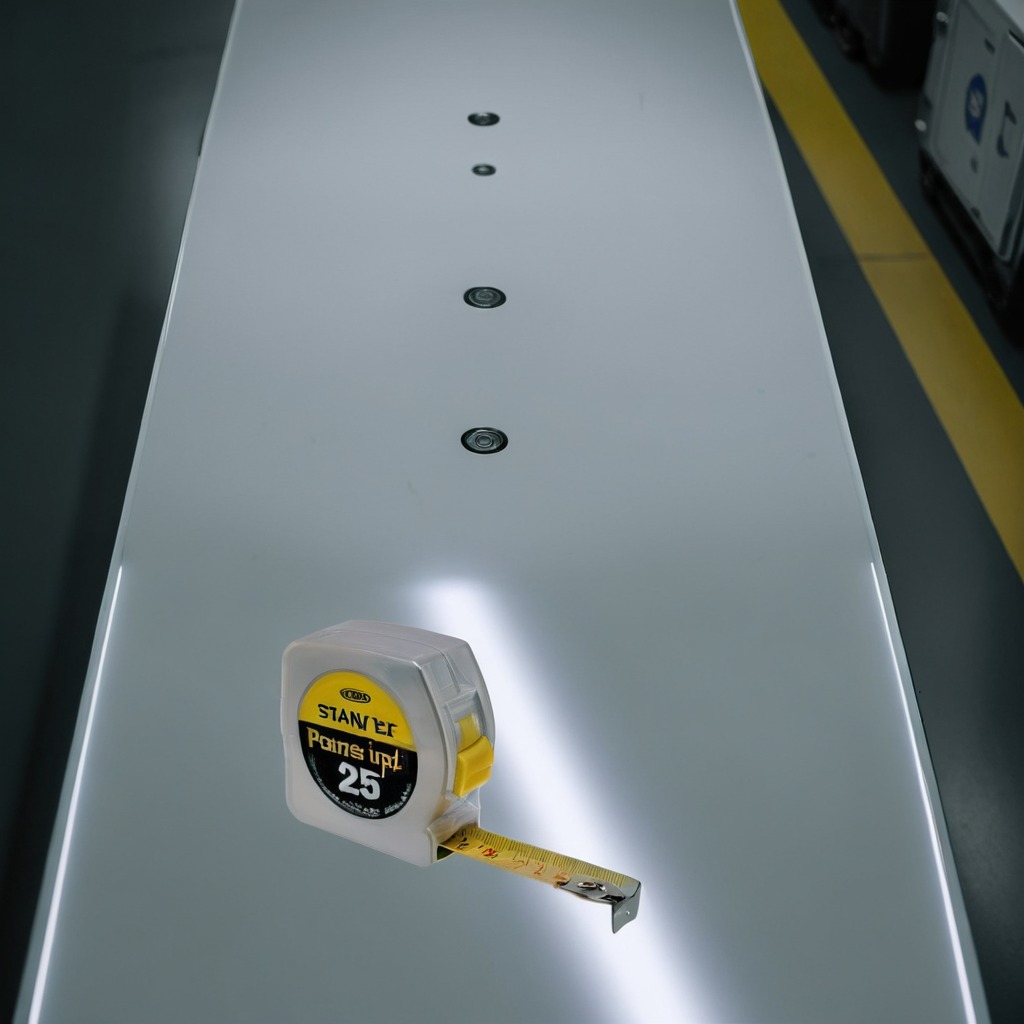
A measuring tape is lying on a high-gloss table in a ship maintenance bay industrial lighting.